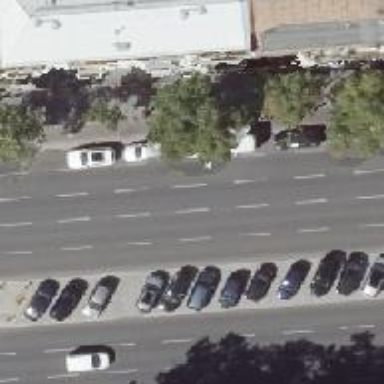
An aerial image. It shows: Primary highway with asphalt surface. There is lane for parking on the right side.